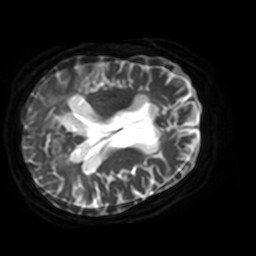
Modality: ADC
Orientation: axial
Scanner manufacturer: philips
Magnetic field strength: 3 T
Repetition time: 5.026 s
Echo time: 0.0749 s